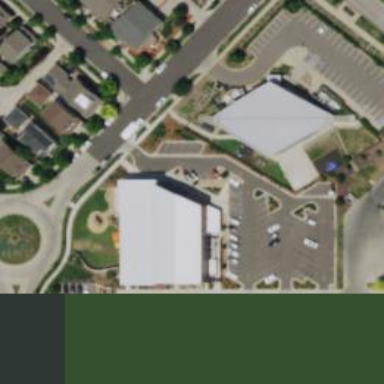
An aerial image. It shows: Fitness centre on leisure land.